Interaction volume radius: 5 \u00c5
Interaction volume height: 15 \u00c5
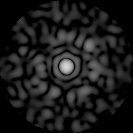
Disorder parameter: 0.8432